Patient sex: M
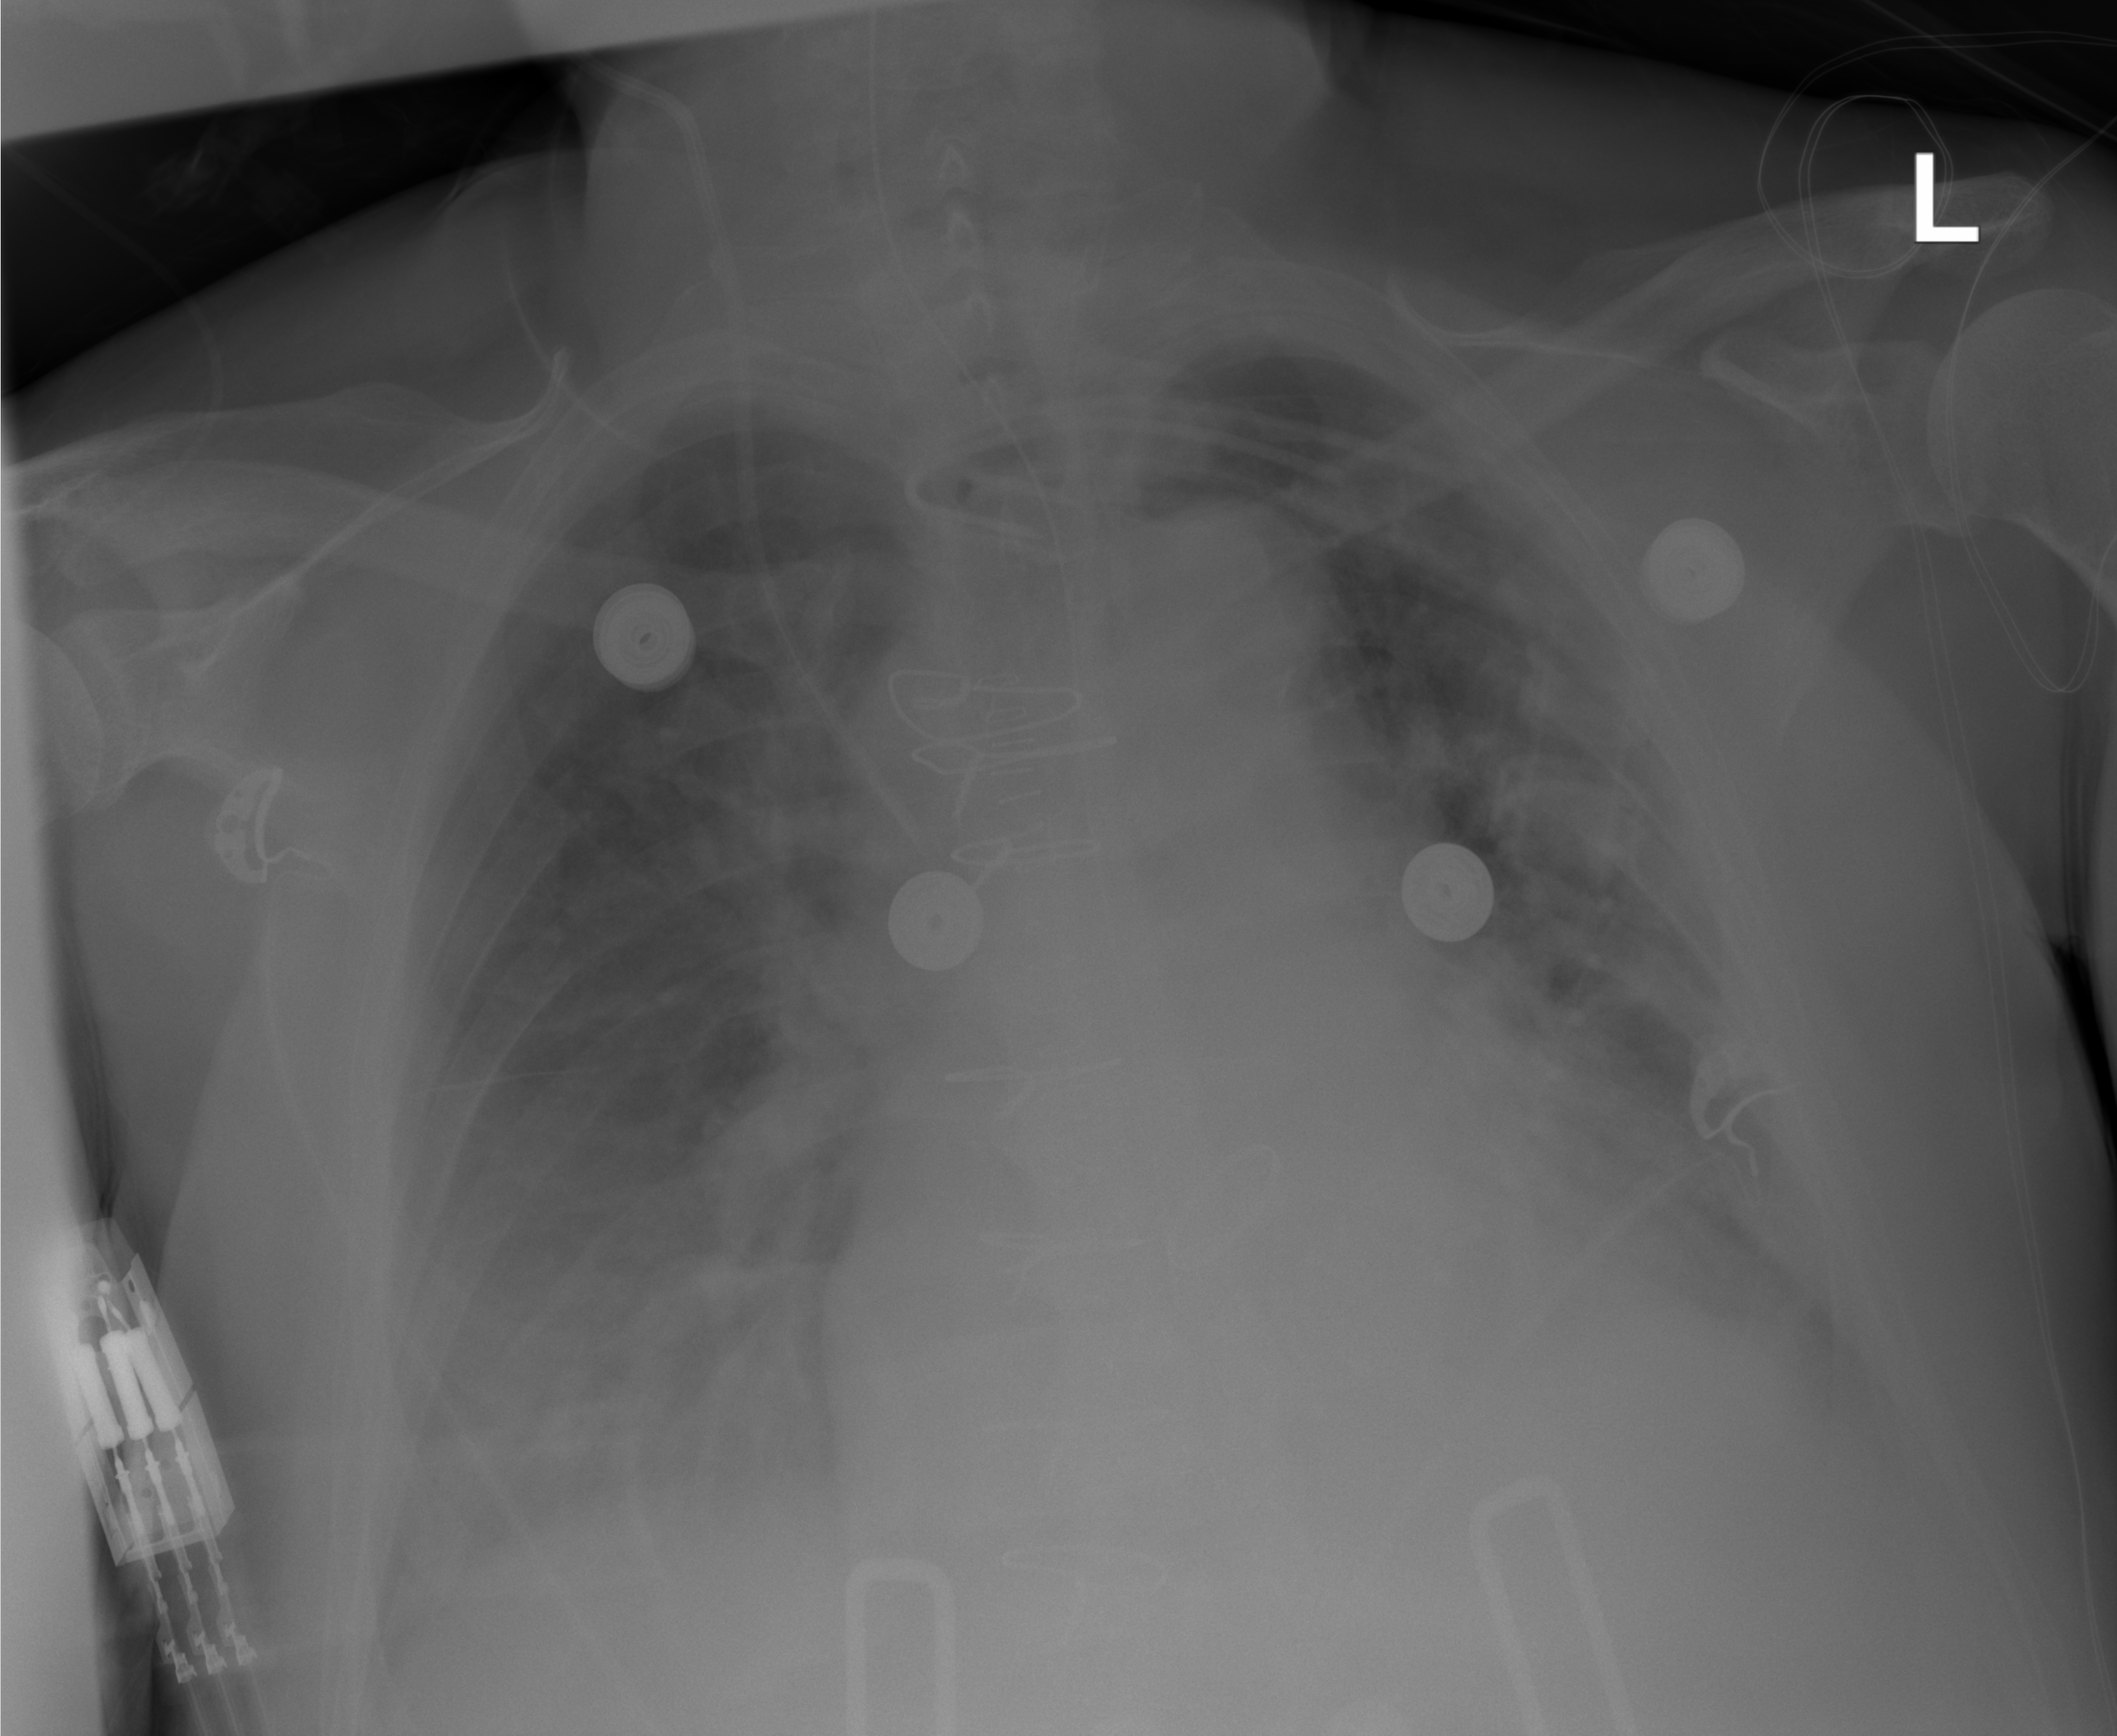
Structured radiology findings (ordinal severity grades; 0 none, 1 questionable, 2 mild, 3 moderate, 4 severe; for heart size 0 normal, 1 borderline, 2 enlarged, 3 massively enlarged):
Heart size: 2
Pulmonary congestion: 3
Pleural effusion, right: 2
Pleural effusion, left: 1
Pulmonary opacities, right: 0
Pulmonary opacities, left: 3
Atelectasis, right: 2
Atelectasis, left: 2